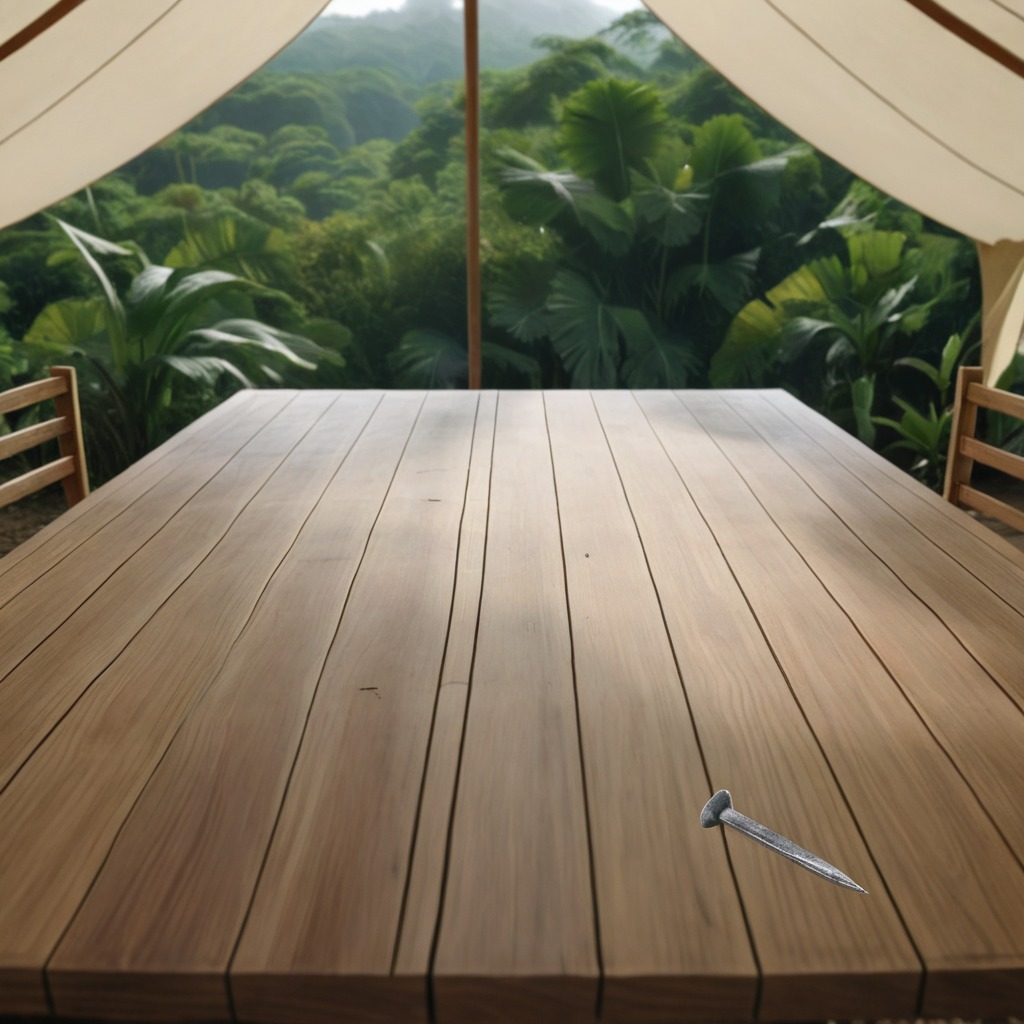
An iron nail is lying on a wooden table inside a jungle field workshop tent.